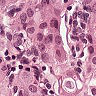
Metastatic tissue present: yes